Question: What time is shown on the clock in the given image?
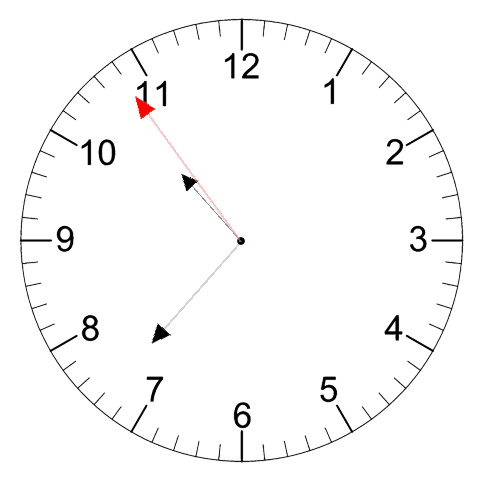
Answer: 10:36:54